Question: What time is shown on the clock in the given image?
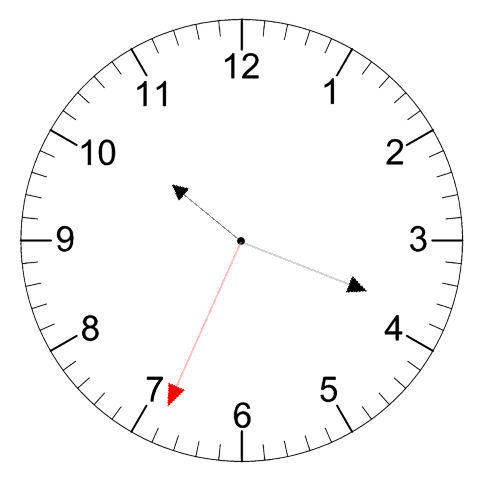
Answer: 10:18:34